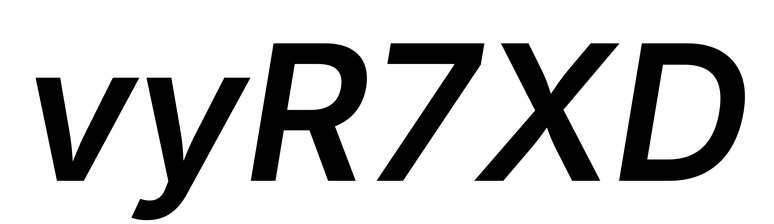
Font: Inter-Italic_SemiBold_Italic